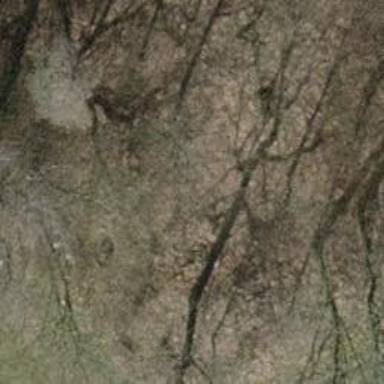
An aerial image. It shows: Brown bench.